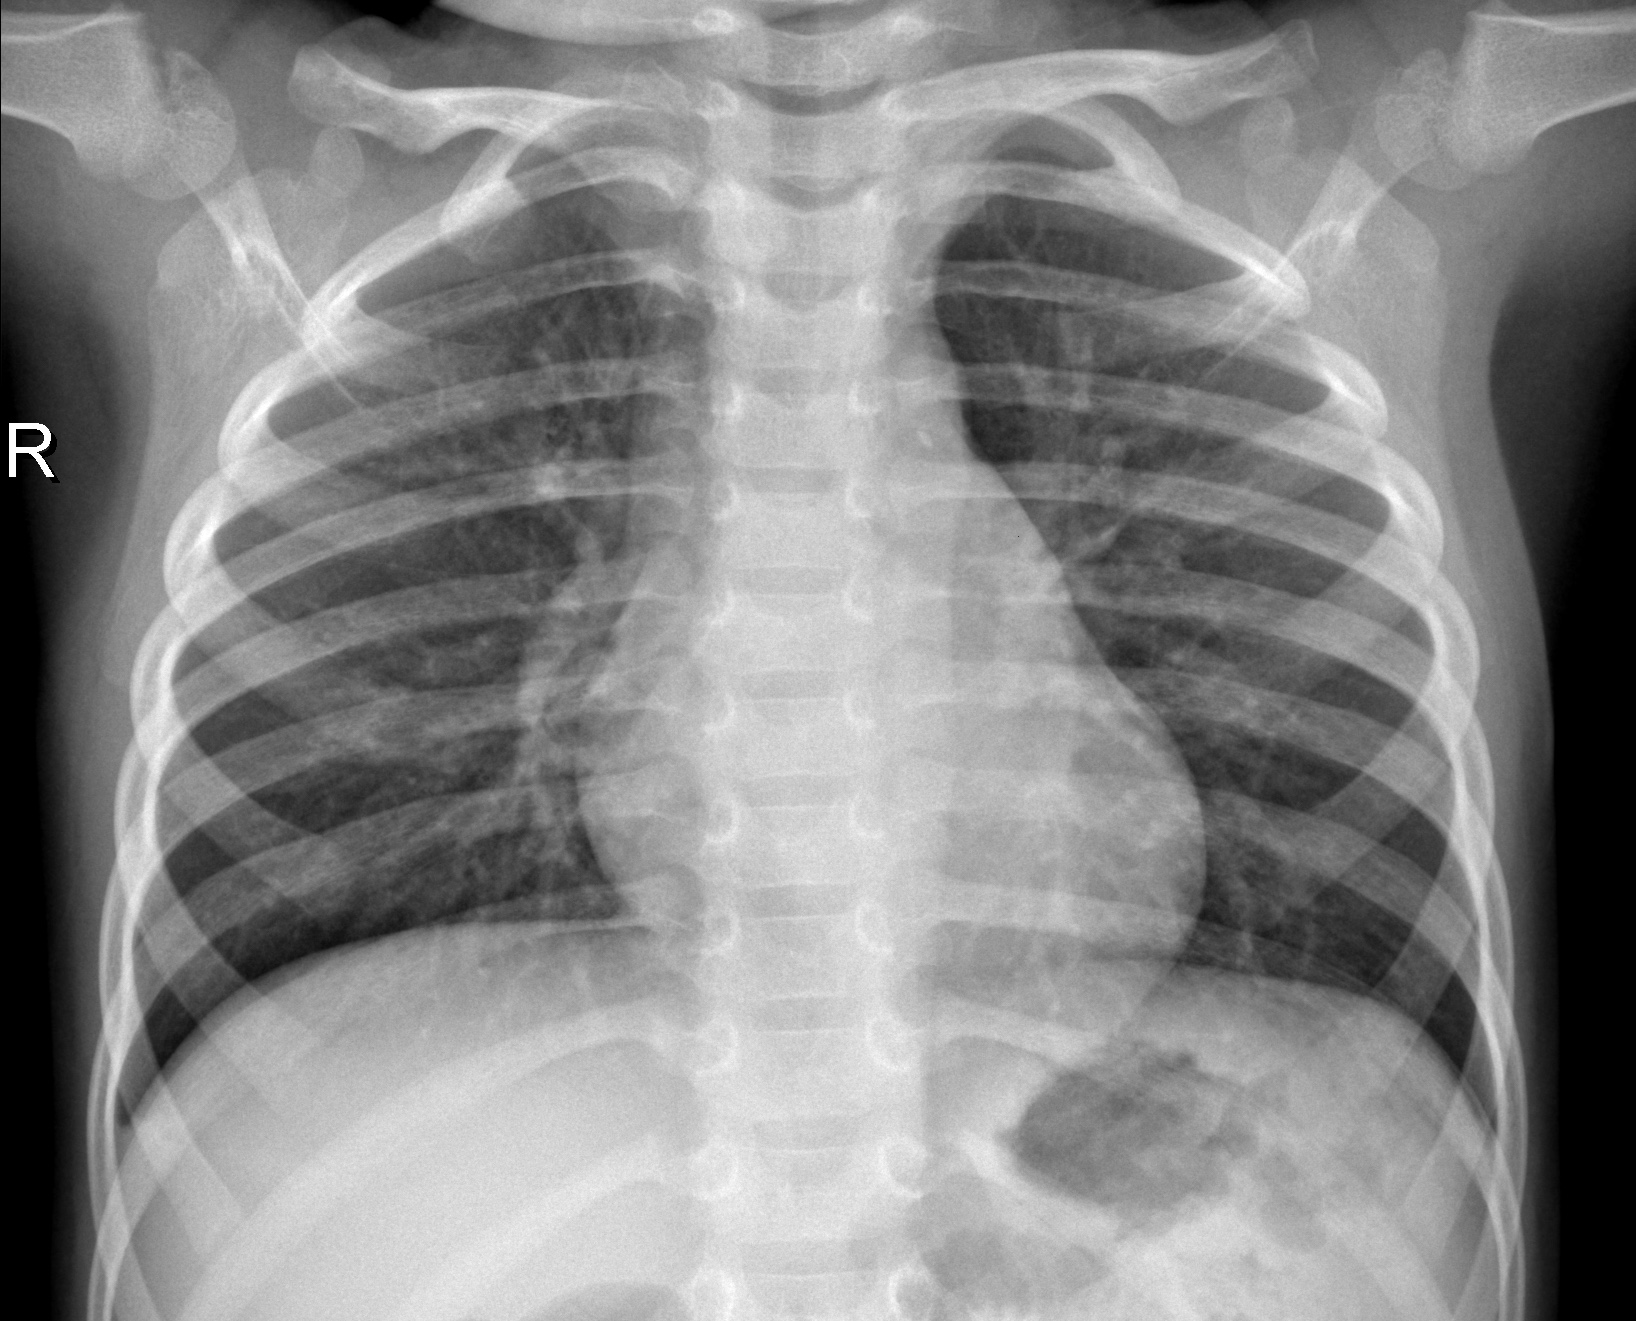
Diagnosis: NORMAL